Question: I am working a UI based application in BlackBerry. UI is like the following:
> '''
label-1 : Oject choice field-1
label-2 : Oject choice field-2
label-3 : Oject choice field-3
label-4 : Oject choice field-4
label-5 : Oject choice field-5
'''
It is really getting difficult to generate this UI. The width and height is the main issue for my difficulty.
'''
public HomeScreen() {
super(MainScreen.USE_ALL_WIDTH | USE_ALL_HEIGHT | VERTICAL_SCROLL);
_dbOperations = new DBOperations();
_mainVFM = new VerticalFieldManager(VerticalFieldManager.USE_ALL_WIDTH);
_mainVFM.setMargin(10, 10, 40, 10);
_menuFieldVFM = new VerticalFieldManager();
_menuFieldVFM.setMargin(0, 5, 0, 0);
_menuDropDownVFM = new VerticalFieldManager();
((VerticalFieldManager) getMainManager()).setBackground(BackgroundFactory.createSolidBackground(Constants.BgColorCode));
XYEdges padding = new XYEdges(1, 1, 1, 1);
Border roundedBorder = BorderFactory.createSimpleBorder(padding);
// HEADING
_headingHFM = new HorizontalFieldManager(HorizontalFieldManager.USE_ALL_WIDTH);
_headingLabelField = new LabelField(Constants.Text_heading);
_headingLabelField.setFont(ApplicationFont.labelFont);
_headingHFM.add(_headingLabelField);
_headingHFM.setMargin(0, 0, 20, 0);
// _productLine LINE
_productLineLabelField = new LabelField(Constants.Text_ProductLine);
_productLineLabelField.setFont(ApplicationFont.explainationFont);
_productLineLabelField.setMargin(8, 0, 0, 0);
_menuFieldVFM.add(_productLineLabelField);
int plSetTo1 = 0;
_productLineOCF = new ObjectChoiceField("", _productLineArray, plSetTo1, Field.FIELD_RIGHT) {
protected void layout(int width, int height) {
setMinimalWidth(width - 60);
super.layout(width, height);
};
};
_productLineOCF.setFont(ApplicationFont.explainationFont);
_productLineOCF.setChangeListener(this);
_menuDropDownVFM.add(_productLineOCF);
// HP
_HPLabelField = new LabelField(Constants.Text_HP);
_HPLabelField.setFont(ApplicationFont.explainationFont);
_HPLabelField.setMargin(25, 0, 0, 0);
_menuFieldVFM.add(_HPLabelField);
int hpSetTo1 = 0;
String data_HP[] = { "Select HP" };
_HP_OCF = new ObjectChoiceField("", data_HP, hpSetTo1, Field.FIELD_RIGHT) {
protected void layout(int width, int height) {
setMinimalWidth(width - 60);
super.layout(width, height);
};
};
_HP_OCF.setFont(ApplicationFont.explainationFont);
_HP_OCF.setChangeListener(this);
_menuDropDownVFM.add(_HP_OCF);
_RPMLabelField = new LabelField(Constants.Text_RPM);
_RPMLabelField.setFont(ApplicationFont.explainationFont);
_RPMLabelField.setMargin(25, 0, 0, 0);
_menuFieldVFM.add(_RPMLabelField);
int rpmSetTo1 = 0;
String data_RPM[] = { "Select RPM" };
_RPM_OCF = new ObjectChoiceField("", data_RPM, rpmSetTo1, Field.FIELD_RIGHT) {
protected void layout(int width, int height) {
setMinimalWidth(width - 60);
super.layout(width, height);
};
};
_RPM_OCF.setChangeListener(this);
_menuDropDownVFM.add(_RPM_OCF);
// VOLTAGE
_voltageLabelField = new LabelField(Constants.Text_voltage);
_voltageLabelField.setFont(ApplicationFont.explainationFont);
_voltageLabelField.setMargin(25, 0, 0, 0);
_menuFieldVFM.add(_voltageLabelField);
int volSetTo1 = 0;
String data_voltage[] = { "Select Voltage" };
_voltageOCF = new ObjectChoiceField("", data_voltage, volSetTo1, Field.FIELD_RIGHT) {
protected void layout(int width, int height) {
setMinimalWidth(width - 60);
super.layout(width, height);
};
};
_voltageOCF.setChangeListener(this);
_menuDropDownVFM.add(_voltageOCF);
// FRAME SIZE
_frameSizeLabelField = new LabelField(Constants.Text_frameSize);
_frameSizeLabelField.setFont(ApplicationFont.explainationFont);
_frameSizeLabelField.setMargin(25, 0, 0, 0);
_menuFieldVFM.add(_frameSizeLabelField);
// int iSetTo1 = 0;
_frameSizeOCF = new ObjectChoiceField("", _frameArray, plSetTo1, Field.FIELD_RIGHT) {
protected void layout(int width, int height) {
setMinimalWidth(width - 60);
super.layout(width, height);
};
};
_frameSizeOCF.setChangeListener(this);
_menuDropDownVFM.add(_frameSizeOCF);
_menuMainHFM = new HorizontalFieldManager();
_menuMainHFM.add(_menuFieldVFM);
_menuMainHFM.add(_menuDropDownVFM);
// -OR- LABEL
_orLabelField = new LabelField(Constants.Text_or);
_orLabelField.setMargin(20, 0, 0, 0);
_orLabelField.setFont(ApplicationFont.labelFont);
// SEARCH BY PART NUMBER
_SearchByPartNumberField = new LabelField(Constants.Text_PartNoLabel);
_SearchByPartNumberField.setMargin(20, 0, 0, 0);
_SearchByPartNumberField.setFont(ApplicationFont.labelFont);
// ENTER PART NUMBER
_enterPartNoHFM = new HorizontalFieldManager();
_enterPartNoLabelField = new LabelField("Enter Part Number: ");
_partNumberEditField = new EditField();
_partNumberEditField.setBorder(roundedBorder);
_enterPartNoHFM.add(_enterPartNoLabelField);
_enterPartNoHFM.add(_partNumberEditField);
_enterPartNoHFM.setMargin(20, 0, 0, 0);
// SAERCH BUTTON
_searchButtonField = new ButtonField(" Search ", ButtonField.CONSUME_CLICK | ButtonField.FIELD_HCENTER);
_searchButtonField.setChangeListener(this);
_searchButtonField.setMargin(20, 0, 0, 0);
_checkForUpdates = new ButtonField(Constants.Button_checkForUpdates, ButtonField.CONSUME_CLICK | ButtonField.FIELD_HCENTER);
_checkForUpdates.setMargin(10, 0, 0, 0);
_checkForUpdates.setChangeListener(this);
_mainVFM.add(_headingHFM);
_mainVFM.add(_menuMainHFM);
_mainVFM.add(_orLabelField);
_mainVFM.add(_SearchByPartNumberField);
_mainVFM.add(_enterPartNoHFM);
_mainVFM.add(_searchButtonField);
_mainVFM.add(_checkForUpdates);
add(_mainVFM);
}
'''
Now I am using following code. But no progress, I am at the same stage.
'''
public HomeScreen() {
super(MainScreen.USE_ALL_WIDTH | USE_ALL_HEIGHT | VERTICAL_SCROLL);
_dbOperations = new DBOperations();
_mainVFM = new VerticalFieldManager(VerticalFieldManager.USE_ALL_WIDTH);
_mainVFM.setMargin(10, 10, 40, 10);
((VerticalFieldManager) getMainManager()).setBackground(BackgroundFactory.createSolidBackground(Constants.BgColorCode));
// HEADING
_headingHFM = new HorizontalFieldManager(HorizontalFieldManager.USE_ALL_WIDTH);
_headingLabelField = new LabelField(Constants.Text_heading);
_headingLabelField.setFont(ApplicationFont.labelFont);
_headingHFM.add(_headingLabelField);
_headingHFM.setMargin(0, 0, 20, 0);
// IMPORTANT CALCULATION
String productLineString = Constants.Text_ProductLine;
int charWidth = 0;
for (int i = 0; i < productLineString.length(); i++) {
charWidth = Font.getDefault().getAdvance(String.valueOf(productLineString.charAt(i)));
totalWidth += charWidth;
System.out.println(totalWidth + "===>>>>>>total width" + i);
}
System.out.println(totalWidth + "===>>>>>>total width");
totalWidth = totalWidth + 10;
// _productLine LINE
_productLineLabelField = new LabelField(Constants.Text_ProductLine);
_productLineLabelField.setFont(ApplicationFont.explainationFont);
_productLineLabelField.setMargin(8, 0, 0, 0);
int plSetTo1 = 0;
_productLineOCF = new ObjectChoiceField("", _productLineArray, plSetTo1, Field.FIELD_RIGHT);
_productLineOCF.setFont(ApplicationFont.explainationFont);
_productLineOCF.setChangeListener(this);
_productHFM = new HorizontalFieldManager(USE_ALL_WIDTH | FOCUSABLE);
_productHFM.add(_productLineLabelField);
_productHFM.add(_productLineOCF);
// HP
_hp1 = new VerticalFieldManager();
_HPLabelField = new LabelField(Constants.Text_HP);
_HPLabelField.setFont(ApplicationFont.explainationFont);
_HPLabelField.setMargin(25, 0, 0, 0);
_hp1.add(_HPLabelField);
_hp2 = new VerticalFieldManager();
int hpSetTo1 = 0;
String data_HP[] = { " Select HP" };
_HP_OCF = new ObjectChoiceField("", data_HP, hpSetTo1, Field.FIELD_RIGHT | USE_ALL_WIDTH);
_HP_OCF.setMinimalWidth(totalWidth + 50);
_HP_OCF.setFont(ApplicationFont.explainationFont);
_HP_OCF.setChangeListener(this);
_hp2.add(_HP_OCF);
_hpHFM = new HorizontalFieldManager(HorizontalFieldManager.USE_ALL_WIDTH) {
protected void sublayout(int maxWidth, int maxHeight) {
super.sublayout(maxWidth, maxHeight);
int x = totalWidth;
setPositionChild(_hp2, x, 0);
}
};
_hpHFM.add(_hp1);
_hpHFM.add(_hp2);
_RPM_HFM = new HorizontalFieldManager();
// RPM
_RPMLabelField = new LabelField(Constants.Text_RPM);
_RPMLabelField.setFont(ApplicationFont.explainationFont);
_RPMLabelField.setMargin(25, 0, 0, 0);
_RPM_HFM.add(_RPMLabelField);
int rpmSetTo1 = 0;
String data_RPM[] = { "Select RPM" };
_RPM_OCF = new ObjectChoiceField("", data_RPM, rpmSetTo1, Field.FIELD_RIGHT);
_RPM_OCF.setMinimalWidth(totalWidth + 50);
_RPM_OCF.setChangeListener(this);
_RPM_HFM.add(_RPM_OCF);
_voltageHFM = new HorizontalFieldManager();
// VOLTAGE
_voltageLabelField = new LabelField(Constants.Text_voltage);
_voltageLabelField.setFont(ApplicationFont.explainationFont);
_voltageLabelField.setMargin(25, 0, 0, 0);
_voltageHFM.add(_voltageLabelField);
int volSetTo1 = 0;
String data_voltage[] = { "Select Voltage" };
_voltageOCF = new ObjectChoiceField("", data_voltage, volSetTo1, Field.FIELD_RIGHT);
_voltageOCF.setMinimalWidth(totalWidth + 50);
_voltageOCF.setChangeListener(this);
_voltageHFM.add(_voltageOCF);
_frameHFM = new HorizontalFieldManager();
// FRAME SIZE
_frameSizeLabelField = new LabelField(Constants.Text_frameSize);
_frameSizeLabelField.setFont(ApplicationFont.explainationFont);
_frameSizeLabelField.setMargin(25, 0, 0, 0);
_frameHFM.add(_frameSizeLabelField);
int fSetTo1 = 0;
_frameSizeOCF = new ObjectChoiceField("", _frameArray, fSetTo1, Field.FIELD_RIGHT);
_frameSizeOCF.setMinimalWidth(totalWidth + 50);
_frameSizeOCF.setChangeListener(this);
_frameHFM.add(_frameSizeOCF);
// -OR- LABEL
_orLabelField = new LabelField(Constants.Text_or);
_orLabelField.setMargin(20, 0, 0, 0);
_orLabelField.setFont(ApplicationFont.labelFont);
// SEARCH BY PART NUMBER
_SearchByPartNumberField = new LabelField(Constants.Text_PartNoLabel);
_SearchByPartNumberField.setMargin(20, 0, 0, 0);
_SearchByPartNumberField.setFont(ApplicationFont.labelFont);
// ENTER PART NUMBER
_enterPartNoHFM = new HorizontalFieldManager();
_enterPartNoLabelField = new LabelField("Enter Part Number: ");
_partNumberEditField = new EditField();
_partNumberEditField.setBorder(roundedBorder);
_enterPartNoHFM.add(_enterPartNoLabelField);
_enterPartNoHFM.add(_partNumberEditField);
_enterPartNoHFM.setMargin(20, 0, 0, 0);
// SAERCH BUTTON
_searchButtonField = new ButtonField(" Search ", ButtonField.CONSUME_CLICK | ButtonField.FIELD_HCENTER);
_searchButtonField.setChangeListener(this);
_searchButtonField.setMargin(20, 0, 0, 0);
_checkForUpdates = new ButtonField(Constants.Button_checkForUpdates, ButtonField.CONSUME_CLICK | ButtonField.FIELD_HCENTER);
_checkForUpdates.setMargin(10, 0, 0, 0);
_checkForUpdates.setChangeListener(this);
add(_pageHeaderHFM);
_mainVFM.add(_headingHFM);
_mainVFM.add(_productHFM);
_mainVFM.add(_hpHFM);
_mainVFM.add(_RPM_HFM);
_mainVFM.add(_voltageHFM);
_mainVFM.add(_frameHFM);
_mainVFM.add(_orLabelField);
_mainVFM.add(_SearchByPartNumberField);
_mainVFM.add(_enterPartNoHFM);
_mainVFM.add(_searchButtonField);
_mainVFM.add(_checkForUpdates);
add(_mainVFM);
}
'''
I am fine with the width of the OCF but height and the position of the OCF must be settled as required. This is the output I am getting with this code.

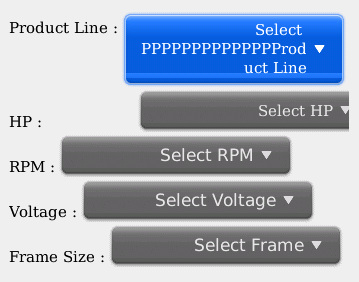
Answer: This answer is based on following links:
1. Align Field in HorizontalFieldManager.
2. BlackBerry HorizontalFieldManager alignment.
Try following code:
'''
class HomeScreen extends MainScreen {
public HomeScreen() {
super(Field.USE_ALL_WIDTH | Field.USE_ALL_HEIGHT | MainScreen.VERTICAL_SCROLL);
VerticalFieldManager vfmMain = new VerticalFieldManager(Field.USE_ALL_WIDTH);
// LabelField
LabelField lblFOne = new LabelField("LabelField One", Field.FIELD_LEFT | Field.FIELD_VCENTER);
// ObjectChoiceField
VerticalFieldManager vfmChoiceFieldContainerOne = new VerticalFieldManager(Field.USE_ALL_WIDTH | Field.FIELD_RIGHT);
final String[] options = new String[] { "Choice One - A very long string.", "Choice B", "Choice C" };
ObjectChoiceField ocfOne = new ObjectChoiceField("", options, 0, Field.FIELD_RIGHT | ObjectChoiceField.FORCE_SINGLE_LINE);
vfmChoiceFieldContainerOne.add(ocfOne);
// Contain a row of LabelField and ObjectChoiceField
HorizontalFieldManager hfmRowOne = new HorizontalFieldManager(Field.USE_ALL_WIDTH | Field.FOCUSABLE);
hfmRowOne.setBackground(BackgroundFactory.createSolidBackground(Color.GREEN));
hfmRowOne.add(lblFOne);
hfmRowOne.add(vfmChoiceFieldContainerOne);
vfmMain.add(hfmRowOne);
add(vfmMain);
}
}
'''